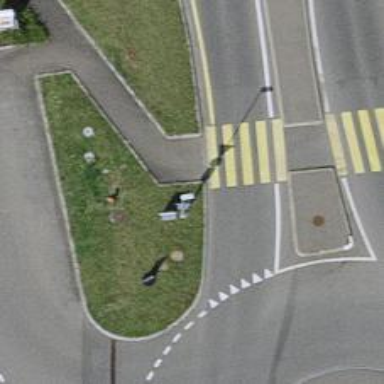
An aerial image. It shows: Marked zebra crossing with island for pedestrians.